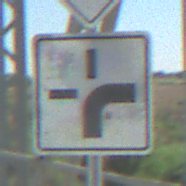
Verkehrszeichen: VerlaufVorfahrtsstrasse3
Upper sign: Vorfahrtsstrasse
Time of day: MorningAfternoon
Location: Outdoor (Special)
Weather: Clear
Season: NotSpecified
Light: Natural